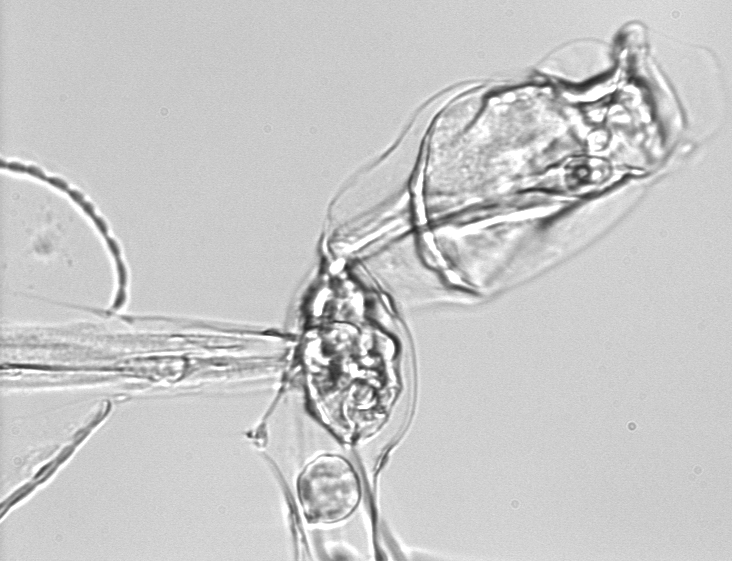
Label: zooplankton